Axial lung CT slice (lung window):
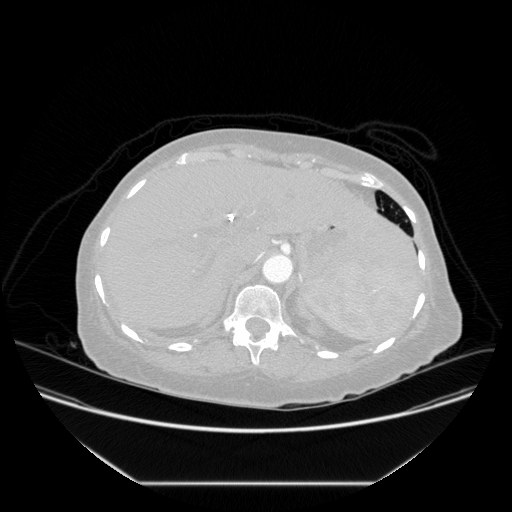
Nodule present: no